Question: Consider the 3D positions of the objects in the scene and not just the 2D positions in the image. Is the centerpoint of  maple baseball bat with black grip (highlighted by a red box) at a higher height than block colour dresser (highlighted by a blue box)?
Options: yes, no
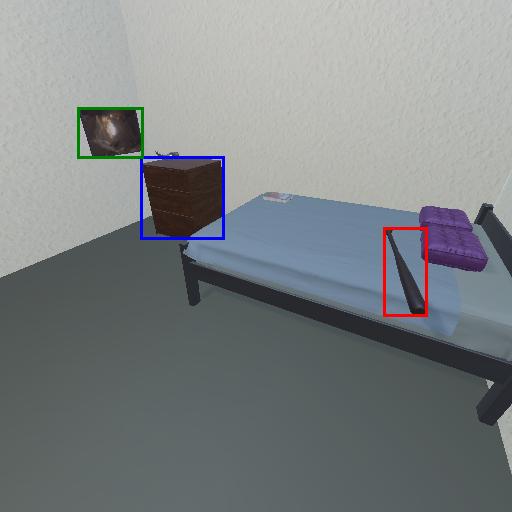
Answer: yes